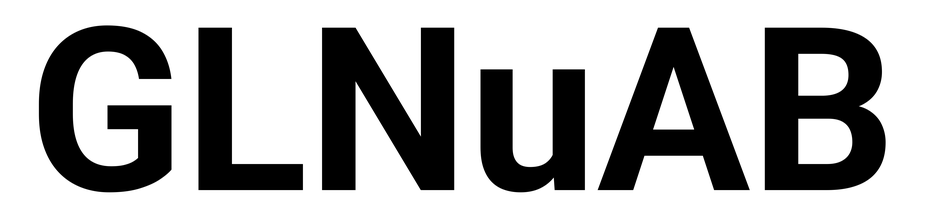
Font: Roboto_Bold